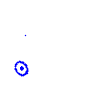
Particle: kaon